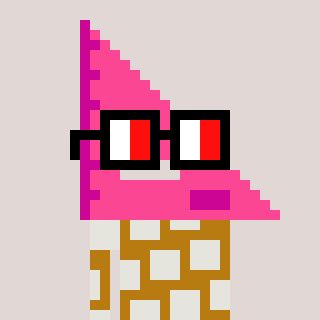
a pixel art character with square glasses with black frames and red eyes, a squadron ruler-shaped head and a gold-colored body on a warm background